Brain MRI, t2w sequence, axial 2D slice.
Patient: age 39, sex F, weight 95 kg, height 1.95 m
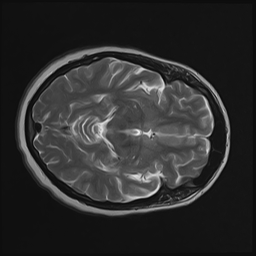